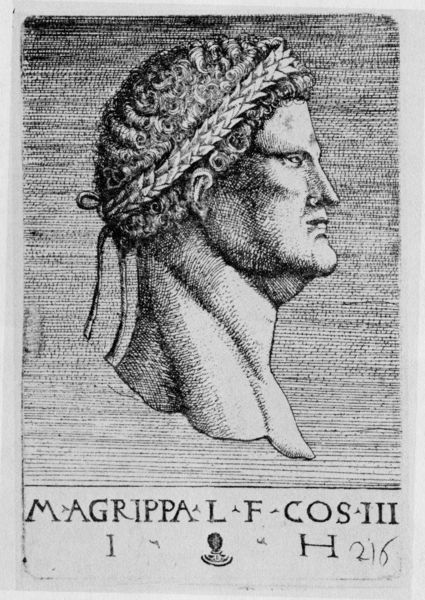
Titel: Bildnis des Marcus Agrippa
Künstler: Hieronymus Hopfer
Institution: (Seriendruck)
Schlagwörter: kopf, mann, schatten, weiß, grau, haar, mund, nase, ohr, profil, schwarz, stirn, zeichnung, blick, schleife, augen, band, gesicht, bildnis, hals, portrait, porträt, auge, haare, diadem, kinn, kontrast, lippen, locken, potrait, schrift, wangen, grafik, graphik, linien, kaiser, könig, karikatur, dick, zopf, muskeln, dichter, inschrift, streng, büste, datum, finster, wange, fett, antike, druck, schwarzweiss, schraffur, radierung, stich, seite, illustration, scharz, text, hässlich, strin, haarkranz, kranz, lorbeer, lorbeeren, lorbeerkranz, sieg, pantheon, rom, aufschrift, römer, halbprofil, doppelkinn, kraus, zahl, briefmarke, muskel, griechenland, ehre, feldherr, kupferstich, sieger, portraät, römisch, würde, ehrung, latein, lateinisch, panteon, augustus, kuperstich, nero, straffur, marcus, imperator, ceasar, agrippa, bendel, buchstage, cos, fin, gravure, herscherporträt, iii, nauge, noir et blanc, stahlstich, vollprofil, loorbeer, ro, muenze, poeta laureatus, afrippa, 216